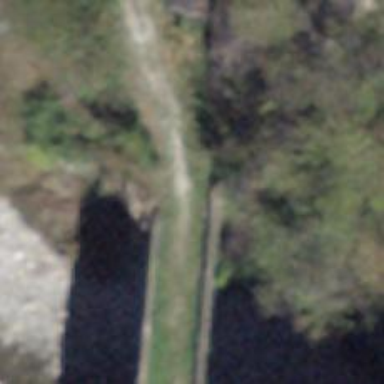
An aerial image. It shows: Rocky path on bridge with grade4 tracktype.